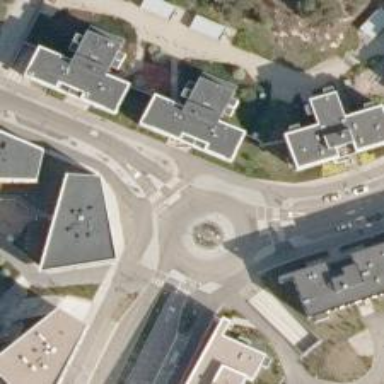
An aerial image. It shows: Secondary road around roundabout.